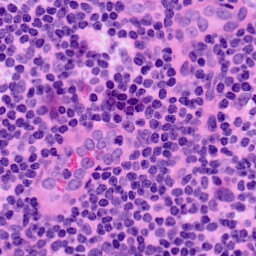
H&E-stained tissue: LymphNode